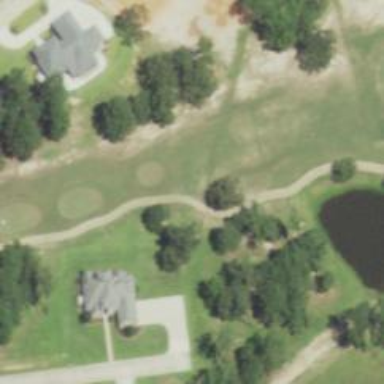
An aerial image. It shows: Path used for both walking and golf.